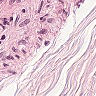
Metastatic tissue present: no